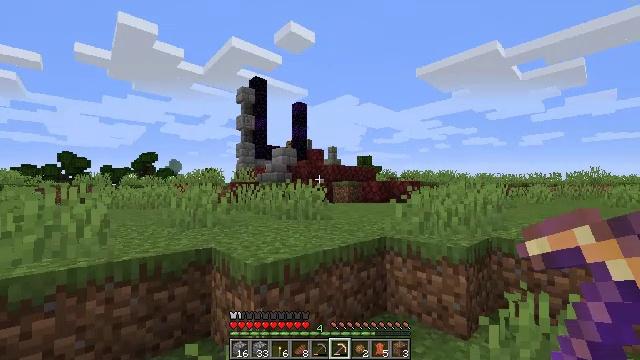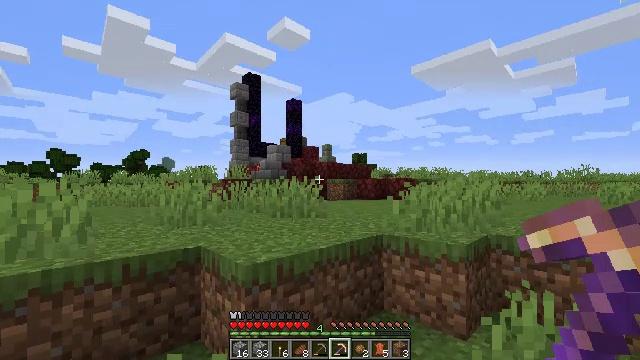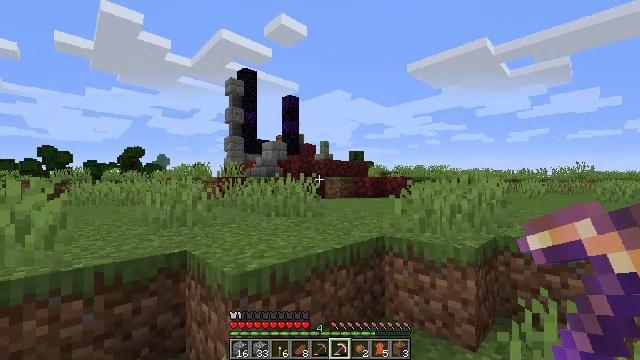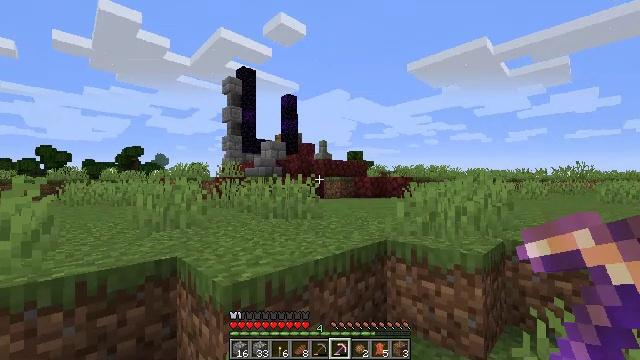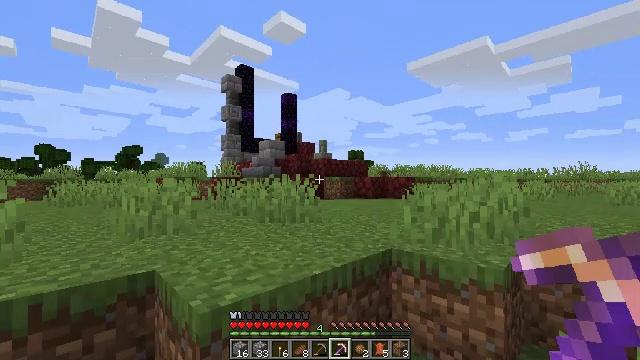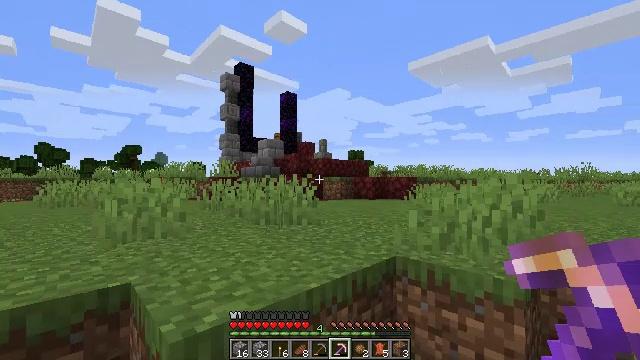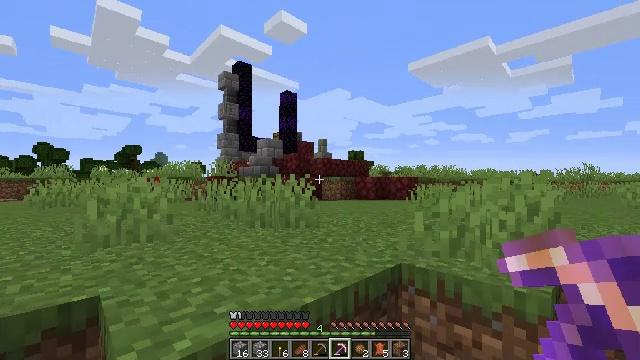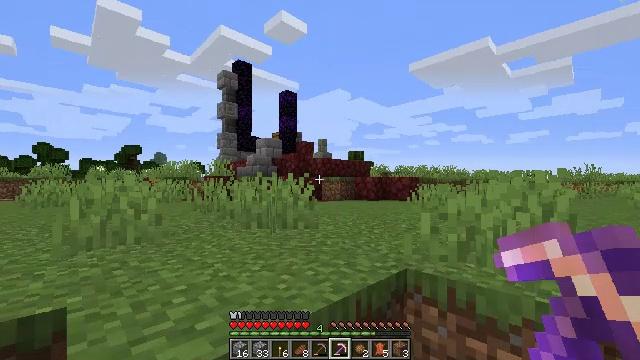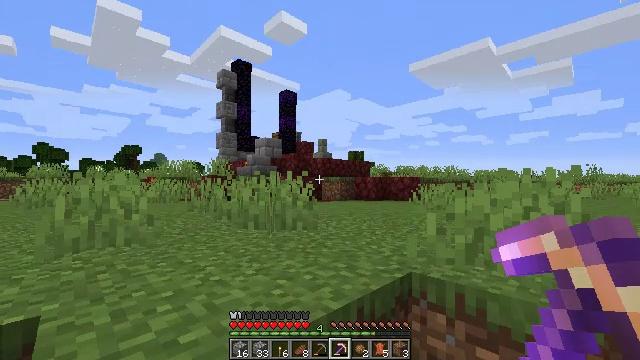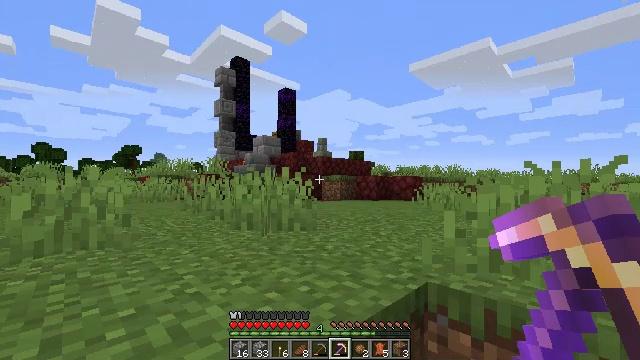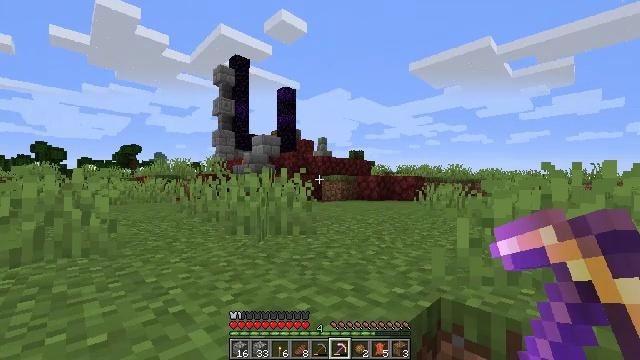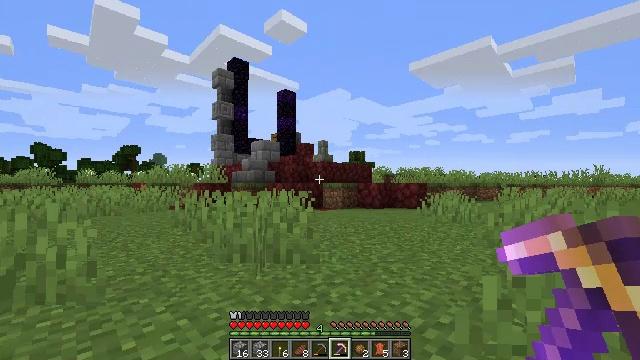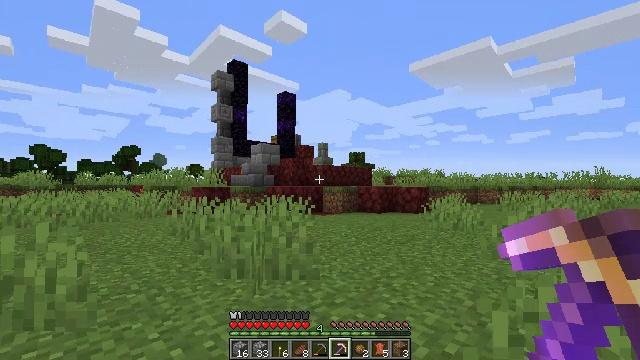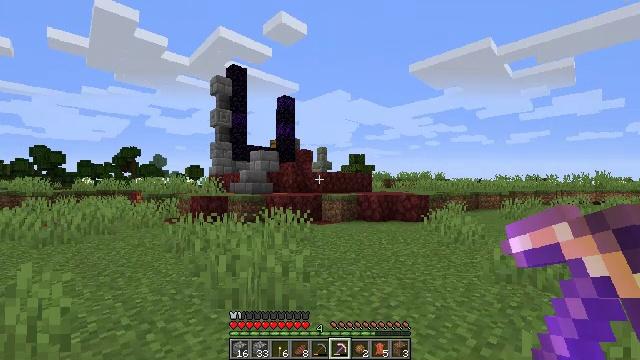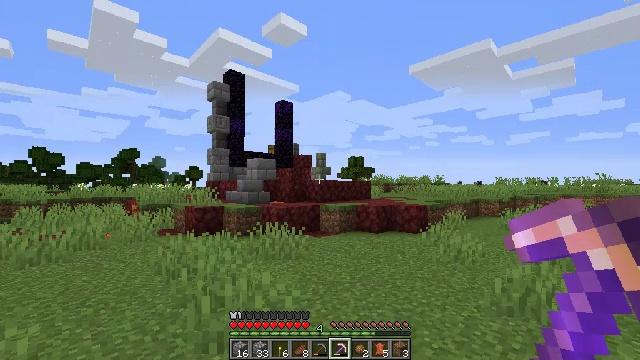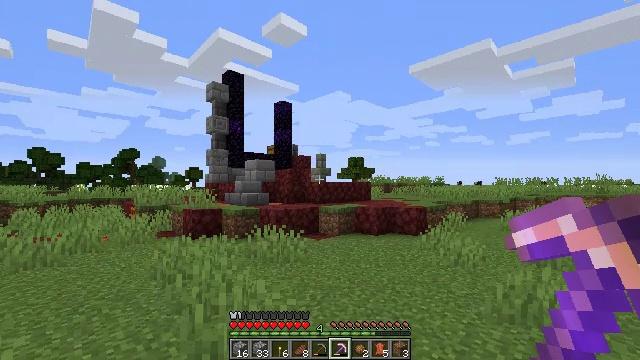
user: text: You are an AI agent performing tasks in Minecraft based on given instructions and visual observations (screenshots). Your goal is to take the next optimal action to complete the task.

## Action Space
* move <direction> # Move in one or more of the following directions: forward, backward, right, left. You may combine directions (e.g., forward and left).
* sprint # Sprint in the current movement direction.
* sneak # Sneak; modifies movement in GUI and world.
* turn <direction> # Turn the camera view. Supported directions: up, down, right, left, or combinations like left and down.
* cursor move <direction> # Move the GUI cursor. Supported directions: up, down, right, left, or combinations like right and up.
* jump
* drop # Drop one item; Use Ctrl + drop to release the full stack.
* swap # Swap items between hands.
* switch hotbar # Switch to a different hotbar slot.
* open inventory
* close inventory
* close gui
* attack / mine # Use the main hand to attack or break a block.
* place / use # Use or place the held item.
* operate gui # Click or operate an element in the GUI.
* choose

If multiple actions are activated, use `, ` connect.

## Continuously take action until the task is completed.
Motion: motion action
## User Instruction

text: Gather grass by holding the left mouse button.
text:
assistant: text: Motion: move forward, turn right
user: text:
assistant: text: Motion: move forward
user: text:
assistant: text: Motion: move forward
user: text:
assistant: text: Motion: move forward
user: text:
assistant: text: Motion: move forward
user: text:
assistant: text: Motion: move forward
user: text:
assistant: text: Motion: move forward
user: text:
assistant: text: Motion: move forward
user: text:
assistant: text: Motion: move forward
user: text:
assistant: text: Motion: move forward
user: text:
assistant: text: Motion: move forward, jump
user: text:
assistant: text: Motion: move forward, jump
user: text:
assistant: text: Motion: move forward, jump
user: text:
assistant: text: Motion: move forward, jump
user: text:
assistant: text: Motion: move forward, jump
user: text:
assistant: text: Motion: move forward
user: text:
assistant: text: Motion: move forward
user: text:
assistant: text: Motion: move forward
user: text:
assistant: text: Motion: move forward
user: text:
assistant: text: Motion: move forward
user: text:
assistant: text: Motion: move forward
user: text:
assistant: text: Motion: move forward
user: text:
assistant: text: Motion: move forward
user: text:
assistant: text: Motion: move forward
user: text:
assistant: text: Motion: move forward
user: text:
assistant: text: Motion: move forward
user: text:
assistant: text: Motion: move forward
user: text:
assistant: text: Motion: move forward
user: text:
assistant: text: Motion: move forward
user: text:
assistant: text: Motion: move forward